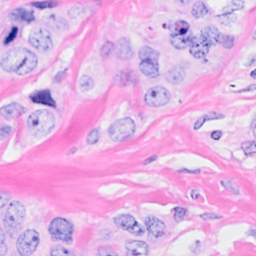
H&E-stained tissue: Breast